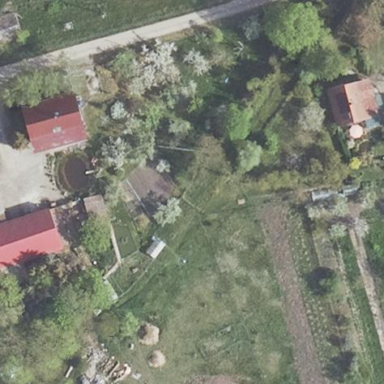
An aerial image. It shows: Farmyard area.